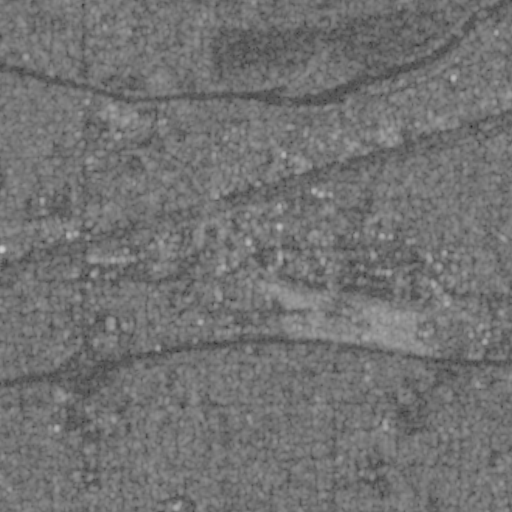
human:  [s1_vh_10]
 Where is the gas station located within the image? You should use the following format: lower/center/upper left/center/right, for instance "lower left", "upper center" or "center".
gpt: The gas station is located in the lower left of the image.
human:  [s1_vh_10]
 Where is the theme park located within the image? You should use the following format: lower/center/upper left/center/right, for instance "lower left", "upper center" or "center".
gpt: The theme park is located in the lower right of the image.
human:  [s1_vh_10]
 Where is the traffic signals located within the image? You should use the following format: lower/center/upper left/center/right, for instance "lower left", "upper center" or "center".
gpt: The traffic signals is located in the left of the image.
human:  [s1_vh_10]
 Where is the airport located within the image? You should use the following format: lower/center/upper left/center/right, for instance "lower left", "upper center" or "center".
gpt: There is no airport in the image.

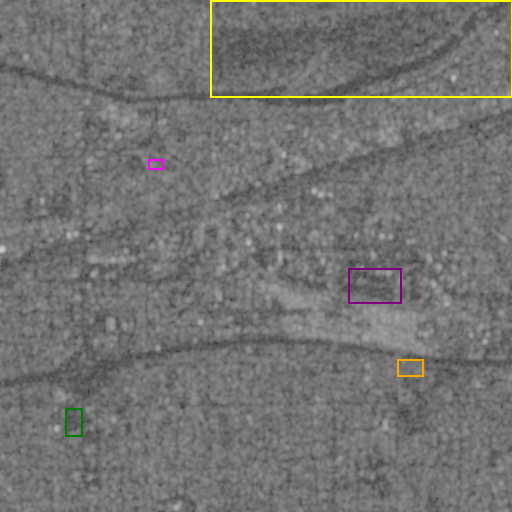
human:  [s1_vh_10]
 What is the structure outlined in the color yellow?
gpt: The structure outlined in yellow is a park.
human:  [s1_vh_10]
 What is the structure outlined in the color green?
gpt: The structure outlined in green is a parking lot.
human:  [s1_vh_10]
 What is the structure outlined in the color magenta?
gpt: The structure outlined in magenta is a power substation.
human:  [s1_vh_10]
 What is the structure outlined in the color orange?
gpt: The structure outlined in orange is a theme park.
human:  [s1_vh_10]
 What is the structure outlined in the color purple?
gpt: The structure outlined in purple is a building.
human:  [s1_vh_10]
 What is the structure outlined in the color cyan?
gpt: There is no cyan outline.